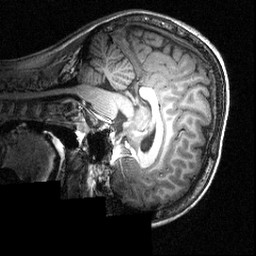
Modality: T1w
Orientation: sagittal
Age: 12
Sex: male
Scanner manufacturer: siemens
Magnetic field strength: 3.951 T
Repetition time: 1.5 s
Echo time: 0.00335 s